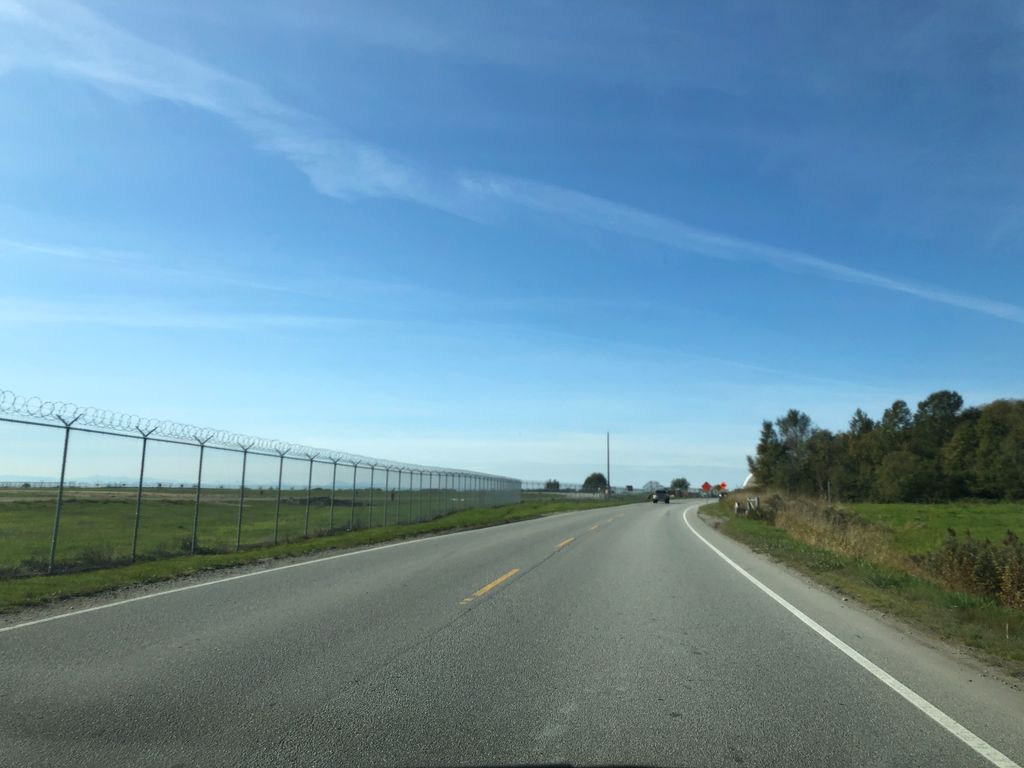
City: vancouver